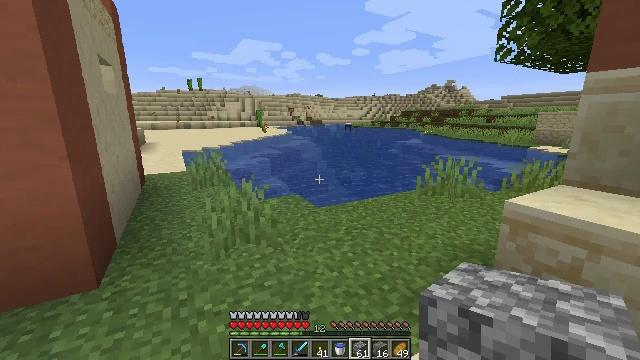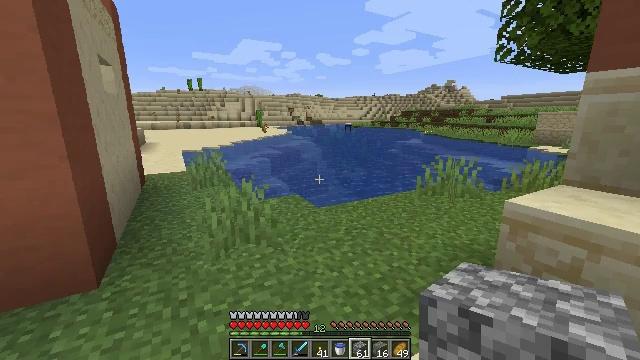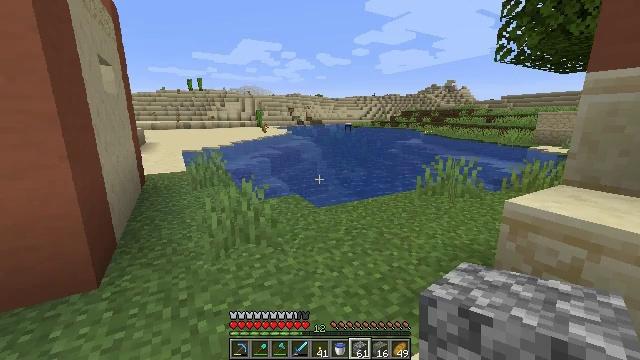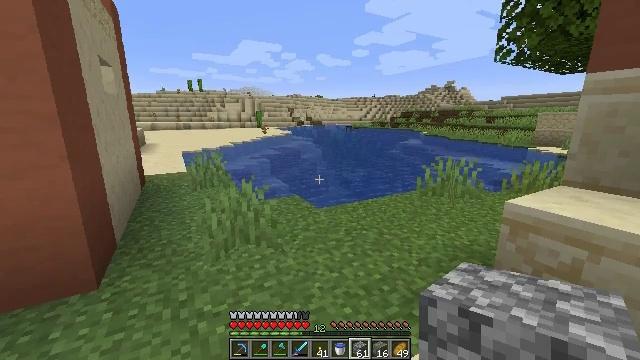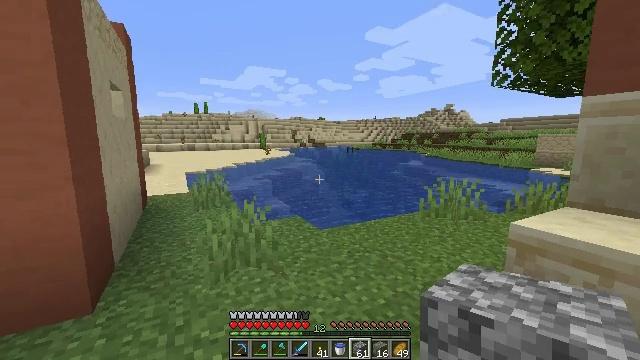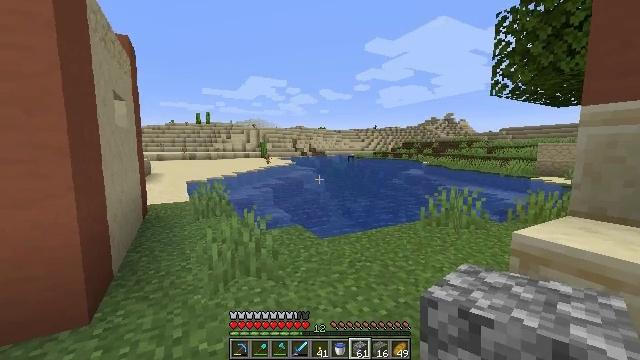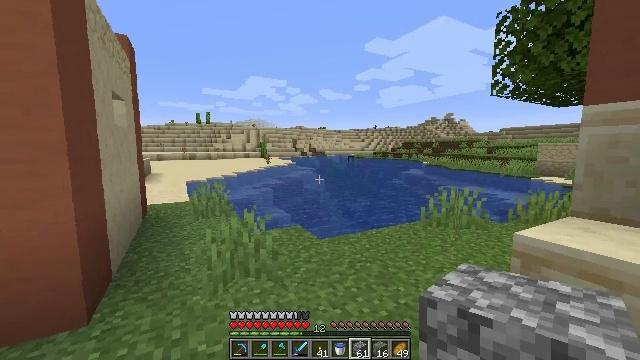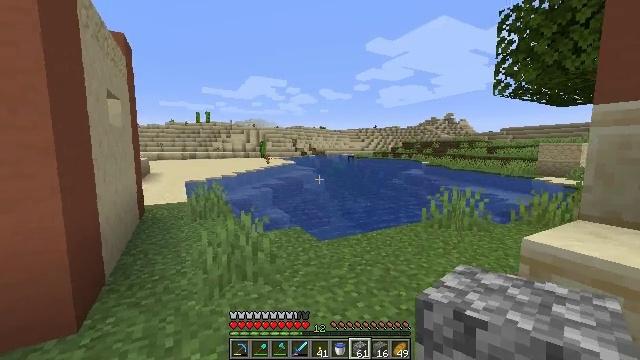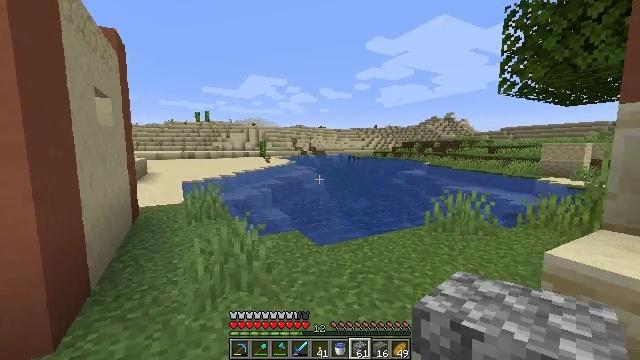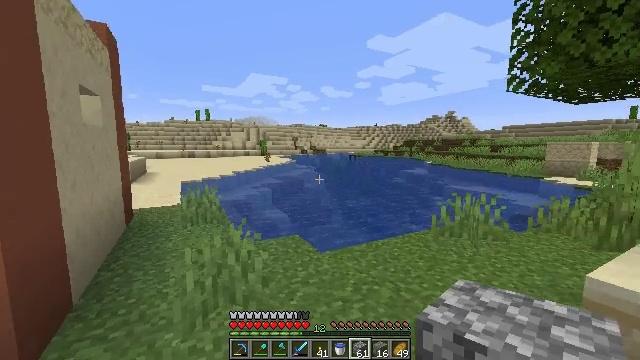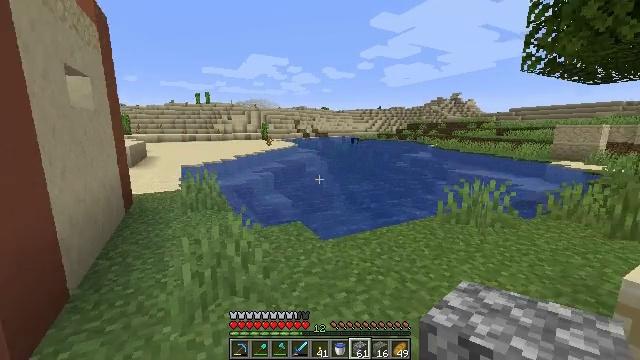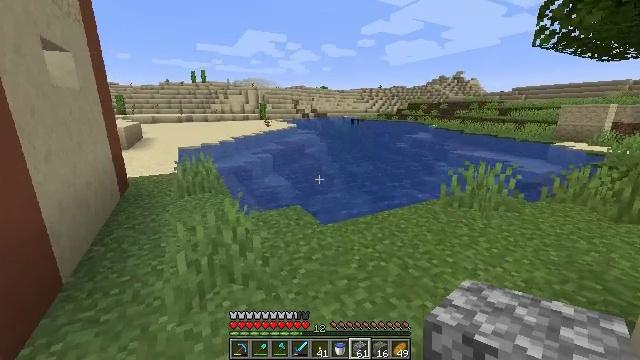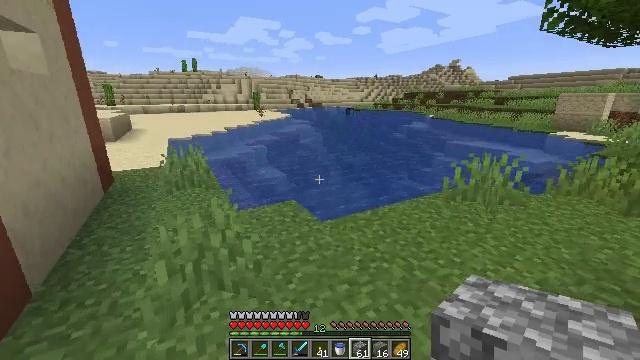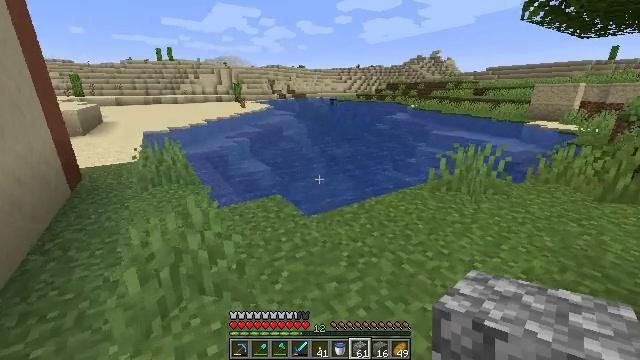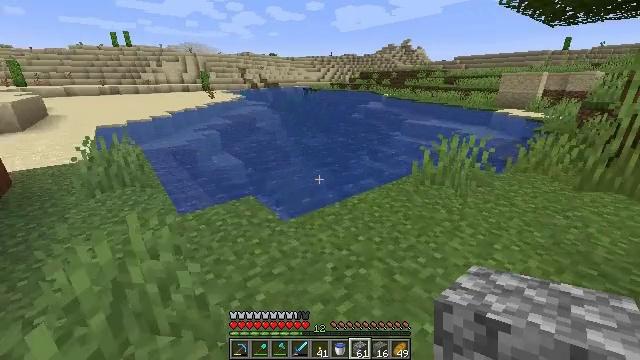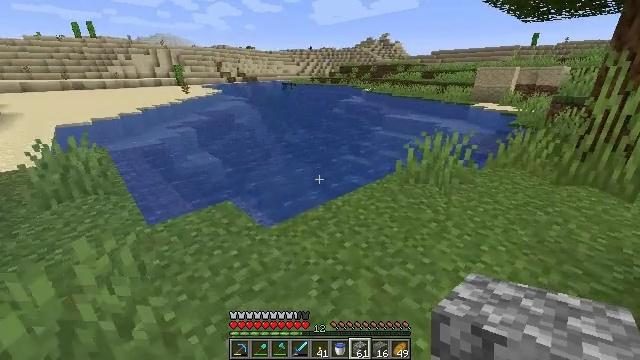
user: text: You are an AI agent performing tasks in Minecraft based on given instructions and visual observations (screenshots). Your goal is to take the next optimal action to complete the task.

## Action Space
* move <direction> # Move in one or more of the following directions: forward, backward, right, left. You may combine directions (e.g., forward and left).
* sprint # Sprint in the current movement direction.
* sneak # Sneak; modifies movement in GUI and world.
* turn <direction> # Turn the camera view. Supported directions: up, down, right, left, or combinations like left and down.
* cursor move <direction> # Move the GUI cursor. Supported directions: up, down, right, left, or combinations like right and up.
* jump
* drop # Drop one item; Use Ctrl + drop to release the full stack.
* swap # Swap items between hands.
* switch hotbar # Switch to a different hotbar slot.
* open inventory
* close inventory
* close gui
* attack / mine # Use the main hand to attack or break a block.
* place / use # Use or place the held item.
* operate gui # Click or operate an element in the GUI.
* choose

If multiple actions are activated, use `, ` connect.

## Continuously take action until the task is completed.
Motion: motion action
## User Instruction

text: Remove iron bars from the inventory.
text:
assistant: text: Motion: no_op
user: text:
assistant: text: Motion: no_op
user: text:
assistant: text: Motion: no_op
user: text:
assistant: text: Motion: turn up
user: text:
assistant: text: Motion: turn up
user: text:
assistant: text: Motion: move forward
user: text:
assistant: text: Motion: move forward
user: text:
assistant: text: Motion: move forward
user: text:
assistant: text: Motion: move forward
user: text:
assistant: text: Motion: move forward, turn down
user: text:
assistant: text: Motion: move forward, turn down
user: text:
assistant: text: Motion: move forward, turn right and down
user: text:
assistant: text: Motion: move forward, turn right and down
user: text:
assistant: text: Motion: move forward, turn right and down
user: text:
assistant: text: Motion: move forward, turn right and down
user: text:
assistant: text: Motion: move forward, turn right
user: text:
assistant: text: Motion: move forward, turn right and up
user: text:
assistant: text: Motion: move forward, turn up
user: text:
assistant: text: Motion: move forward, turn up
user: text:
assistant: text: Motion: move forward, turn up
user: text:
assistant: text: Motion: move forward, turn up
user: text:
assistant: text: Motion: move forward, turn up
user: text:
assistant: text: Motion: move forward
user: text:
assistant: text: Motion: no_op
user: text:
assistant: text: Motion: no_op
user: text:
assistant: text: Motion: turn left
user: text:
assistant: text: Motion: turn left
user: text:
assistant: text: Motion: turn left
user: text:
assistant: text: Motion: turn left
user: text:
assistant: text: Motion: close inventory